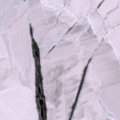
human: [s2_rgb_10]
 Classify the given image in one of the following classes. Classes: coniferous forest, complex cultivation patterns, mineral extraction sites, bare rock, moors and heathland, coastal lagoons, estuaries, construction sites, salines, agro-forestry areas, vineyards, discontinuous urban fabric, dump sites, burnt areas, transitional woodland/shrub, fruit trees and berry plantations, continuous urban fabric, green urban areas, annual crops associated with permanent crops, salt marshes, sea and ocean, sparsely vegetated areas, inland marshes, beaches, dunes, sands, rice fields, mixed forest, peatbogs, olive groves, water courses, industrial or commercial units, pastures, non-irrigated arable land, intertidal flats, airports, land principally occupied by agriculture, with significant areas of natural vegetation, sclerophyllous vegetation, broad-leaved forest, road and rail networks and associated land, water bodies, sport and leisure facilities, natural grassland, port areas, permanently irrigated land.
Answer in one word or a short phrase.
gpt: sea and ocean